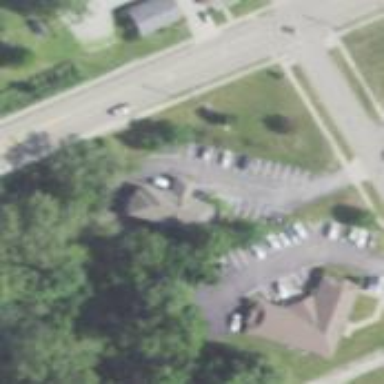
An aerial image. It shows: Healthcare clinic is depicted in the image.